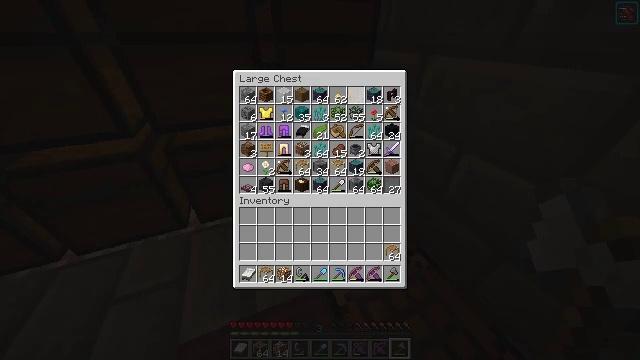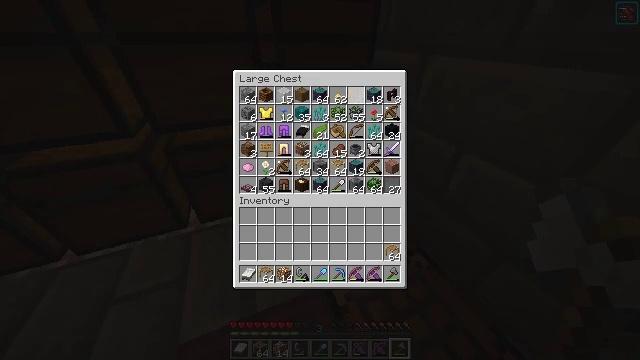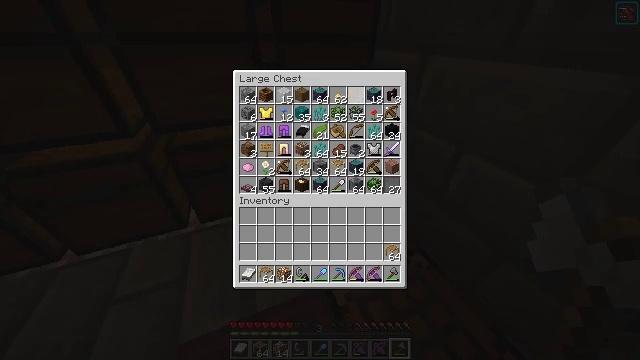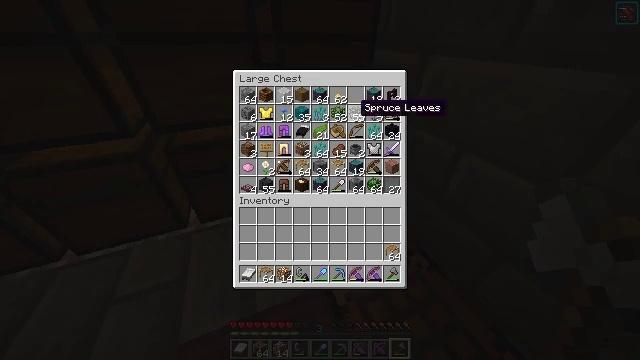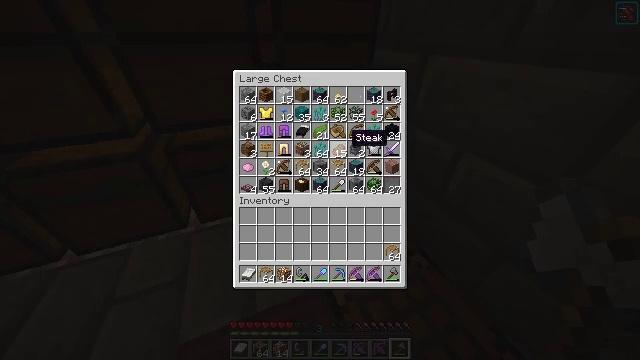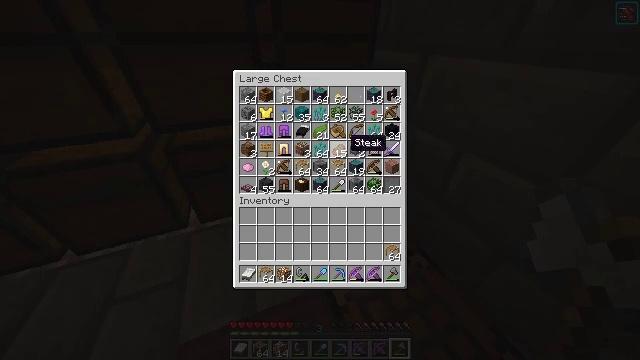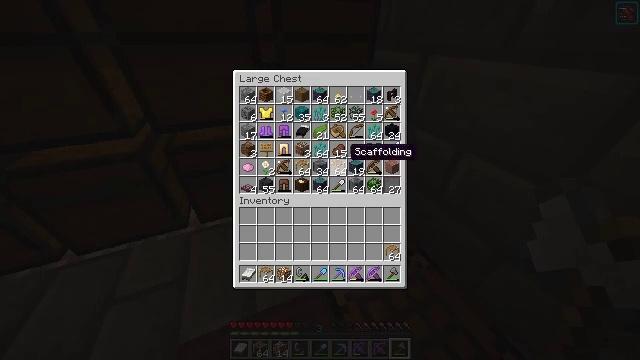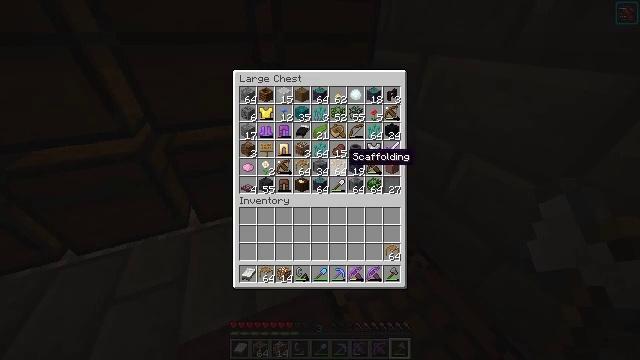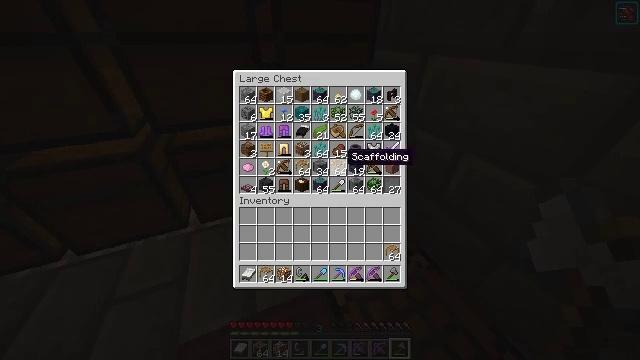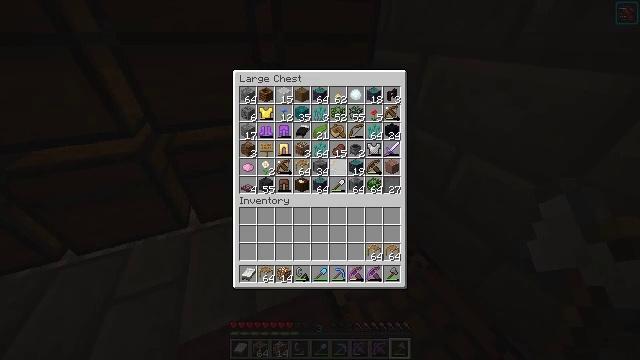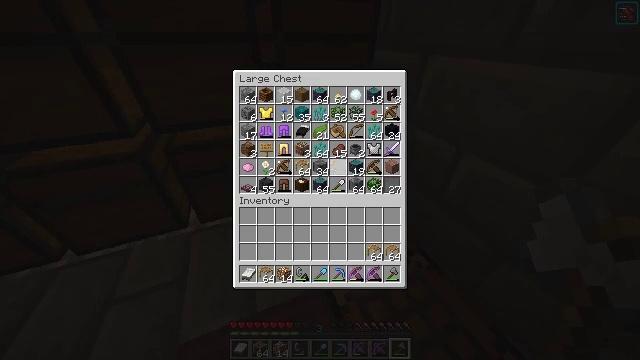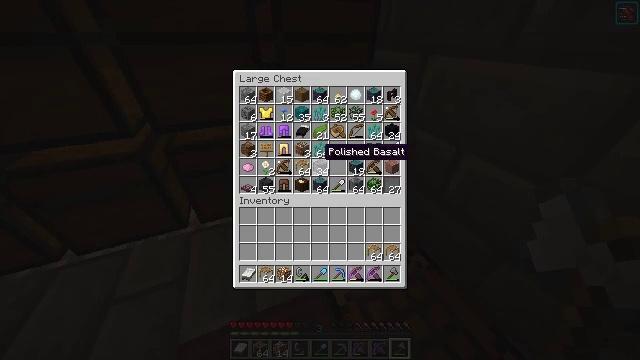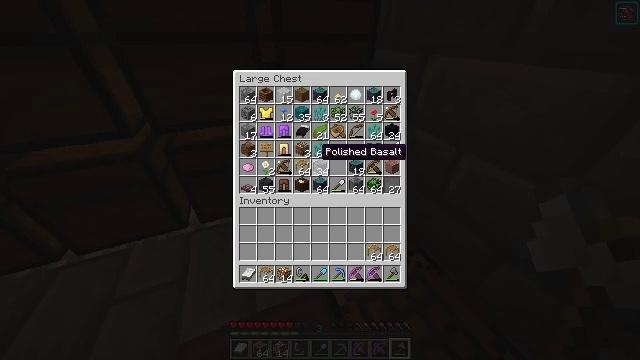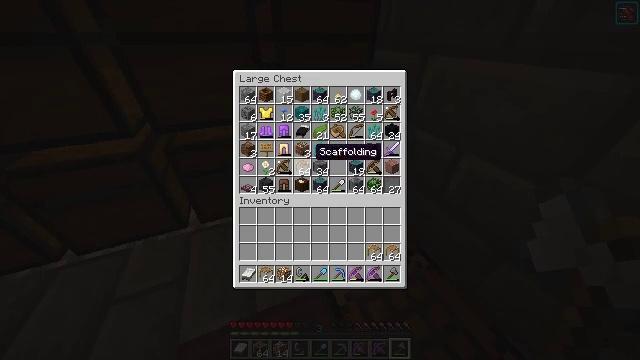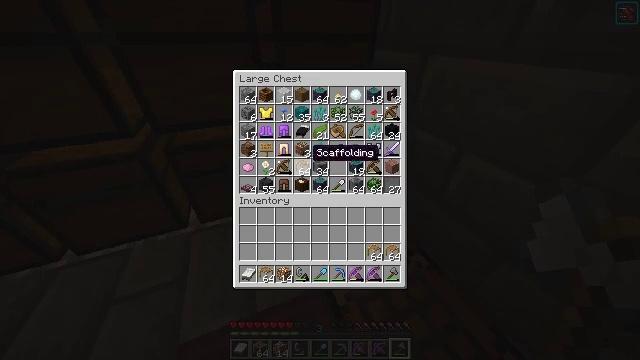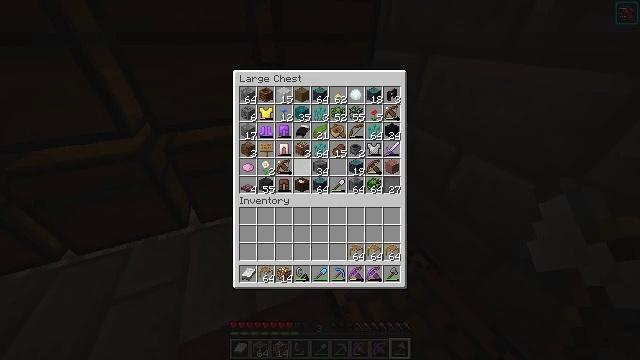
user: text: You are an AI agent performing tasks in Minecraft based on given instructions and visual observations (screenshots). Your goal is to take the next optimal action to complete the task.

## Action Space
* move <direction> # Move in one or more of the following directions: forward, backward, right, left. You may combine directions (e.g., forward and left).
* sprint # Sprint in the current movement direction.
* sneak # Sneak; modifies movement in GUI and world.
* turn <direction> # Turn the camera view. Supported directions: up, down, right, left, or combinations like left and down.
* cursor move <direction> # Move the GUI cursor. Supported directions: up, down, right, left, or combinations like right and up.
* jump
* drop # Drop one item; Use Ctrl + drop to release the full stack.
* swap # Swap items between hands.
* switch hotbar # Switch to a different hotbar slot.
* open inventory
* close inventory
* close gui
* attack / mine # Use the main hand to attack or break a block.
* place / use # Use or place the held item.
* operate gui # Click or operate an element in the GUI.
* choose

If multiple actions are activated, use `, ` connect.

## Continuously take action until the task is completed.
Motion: motion action
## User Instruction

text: Craft a slime block.
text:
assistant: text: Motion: sneak, choose
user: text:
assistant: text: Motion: sneak
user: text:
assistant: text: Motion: sneak, cursor move down
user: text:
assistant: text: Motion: sneak, cursor move left and down
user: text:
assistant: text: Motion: sneak
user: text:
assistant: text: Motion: sneak, cursor move down
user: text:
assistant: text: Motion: sneak
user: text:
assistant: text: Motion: sneak
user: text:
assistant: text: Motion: sneak, choose
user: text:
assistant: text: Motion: sneak, choose
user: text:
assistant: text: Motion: sneak, cursor move left
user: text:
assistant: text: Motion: sneak
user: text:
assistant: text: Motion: sneak
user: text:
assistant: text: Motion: sneak
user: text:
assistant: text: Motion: sneak, choose
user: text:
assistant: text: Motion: sneak, choose
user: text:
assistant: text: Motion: sneak, choose
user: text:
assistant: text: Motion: sneak
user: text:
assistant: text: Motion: sneak
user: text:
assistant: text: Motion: sneak, cursor move right and down
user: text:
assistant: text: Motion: no_op
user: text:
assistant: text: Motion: no_op
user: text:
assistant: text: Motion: no_op
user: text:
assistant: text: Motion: no_op
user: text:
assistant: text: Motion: no_op
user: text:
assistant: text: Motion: no_op
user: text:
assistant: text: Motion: no_op
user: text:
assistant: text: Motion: no_op
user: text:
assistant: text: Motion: no_op
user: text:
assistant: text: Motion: no_op